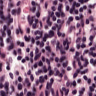
Metastatic tissue present: no